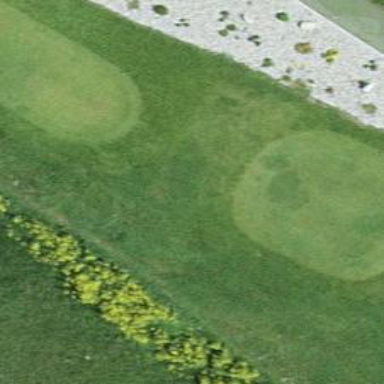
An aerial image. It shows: Golf tee.